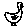
Label: bird